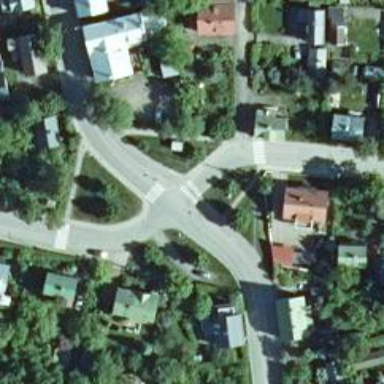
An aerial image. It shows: Marked road crossing.